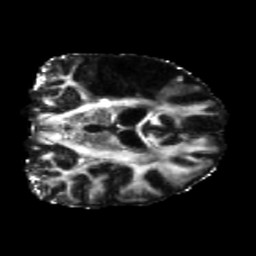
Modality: FA
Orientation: coronal
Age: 66
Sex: male
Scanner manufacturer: siemens
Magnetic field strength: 3 T
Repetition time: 5.25 s
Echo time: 0.08 s